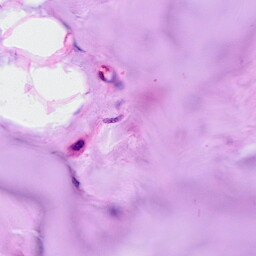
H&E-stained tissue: Breast